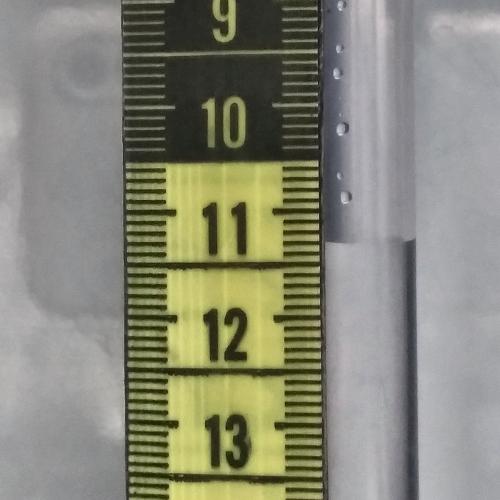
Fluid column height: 11.3 cm